【题型】填空题　【知识点】立体几何　【难度】easy
平面直角坐标系$xOy$内有点$A(2,1)$，$B(2,2)$，$C(0,2)$，$D(0,1)$，将四边形$ABCD$绕$x$轴旋转一周，所得到的几何体的体积为\_\_\_\_\_\_

\vspace{0.2cm}
【解答】

\noindent \textbf{【答案】} $6\pi$

\vspace{0.2cm}
\noindent \textbf{【分析】} 画出四边形$ABCD$，得到其为矩形，旋转一周得到大圆柱体积减去小圆柱体积即为答案.

\vspace{0.2cm}
\noindent \textbf{【详解】} 四边形$ABCD$如图所示，绕$x$轴旋转一周后，所得的几何体为一个大圆柱减去一个小圆柱，大圆柱半径为$2$，小圆柱半径为$1$，高均为$2$，
$\therefore V_1-V_2=S_1\cdot h-S_2\cdot h=4\pi\cdot 2-\pi\cdot 2=6\pi$

\vspace{0.2cm}
\noindent 故答案为：$6\pi$

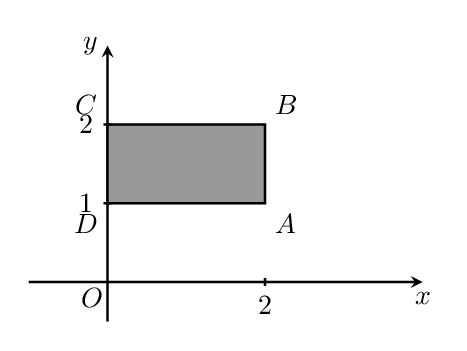